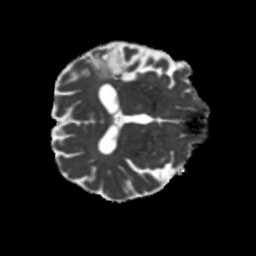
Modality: MD
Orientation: axial
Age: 63
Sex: male
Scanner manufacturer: siemens
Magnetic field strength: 3 T
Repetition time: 5.25 s
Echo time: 0.08 s